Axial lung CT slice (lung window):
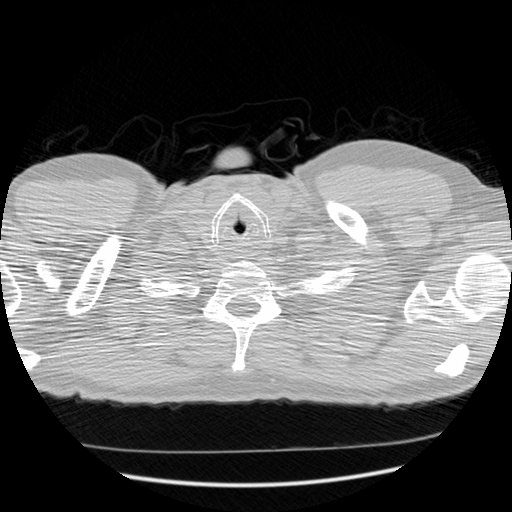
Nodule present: no